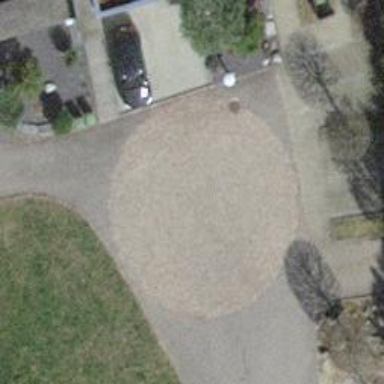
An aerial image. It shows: Turning circle on the road.